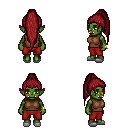
a pixel art fantasy rpg character, female body template, orc, green skin, brown sleeveless shirt, red pants, brunette extra-long topknot hairstyle, bracelets, white slippers, four views (front, back, left, right), 2x2 character sprite sheet, small pixel art, hard edges, no anti-aliasing